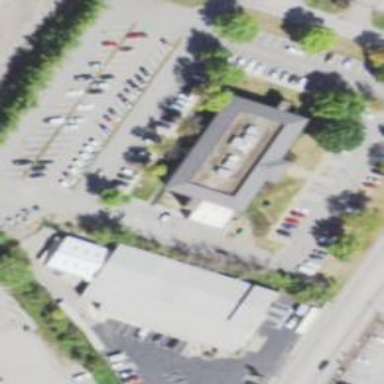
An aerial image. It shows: Government office.